Question: I have a session object that contains a DataTable from my previous page,
and i would like to bind this DataTable to a ListBox.
I'v done this:
'''
protected void Page_Load(object sender, EventArgs e)
{
if (!IsPostBack)
{
if (Session["bestStocks"] !=null)
{
DataTable dt = new DataTable();
dt = (DataTable)Session["bestStocks"];
DataView dv = new DataView(dt);
BestStockslb.DataSource = dt;
BestStockslb.DataBind();
}
}
}
'''
I get this result:

Any suggestion?
thanks,
liron
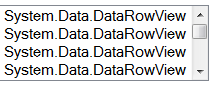
Answer: It seems you have forgot the DataTextField and DataValueField
'''
dt = (DataTable)Session["bestStocks"];
DataView dv = new DataView(dt);
BestStockslb.DataSource = dt;
BestStockslb.DataTextField = "Name";
BestStockslb.DataValueField = "ID";
BestStockslb.DataBind();
'''